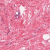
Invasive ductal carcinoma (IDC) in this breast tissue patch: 0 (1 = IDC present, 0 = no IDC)